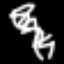
Label: squiggle